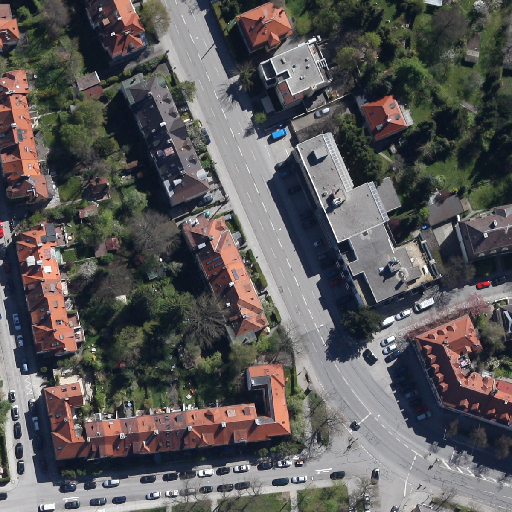
Referring expression: van